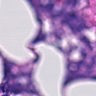
Metastatic tissue present: no